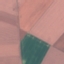
Land use / land cover: AnnualCrop